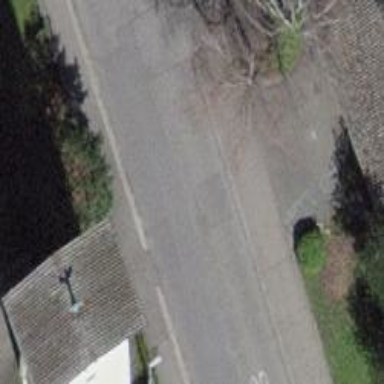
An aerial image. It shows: Tertiary road with sidewalks on both sides.